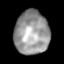
Tissue: lung
Cell type: Epithelial cells
Senescence score: 0.1909
Nuclear area (px): 1477
Mean DAPI intensity: 152.456